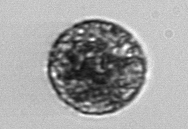
Label: Vicicitus_globosus